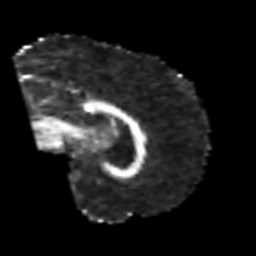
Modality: FA
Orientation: sagittal
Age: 43
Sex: male
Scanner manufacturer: siemens
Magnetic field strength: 3 T
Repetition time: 6.1 s
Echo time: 0.101 s